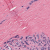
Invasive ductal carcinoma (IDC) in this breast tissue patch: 1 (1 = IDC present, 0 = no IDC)